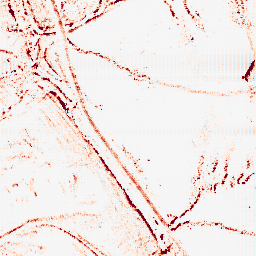
Category: morphological
Decomposition family: morphological_ellipse
Decomposition parameters: operation: opening
width: 5
height: 5
Upsampling method: fft_zeropad
Upsampling parameters: scale: 8
Upsampling scale: 8